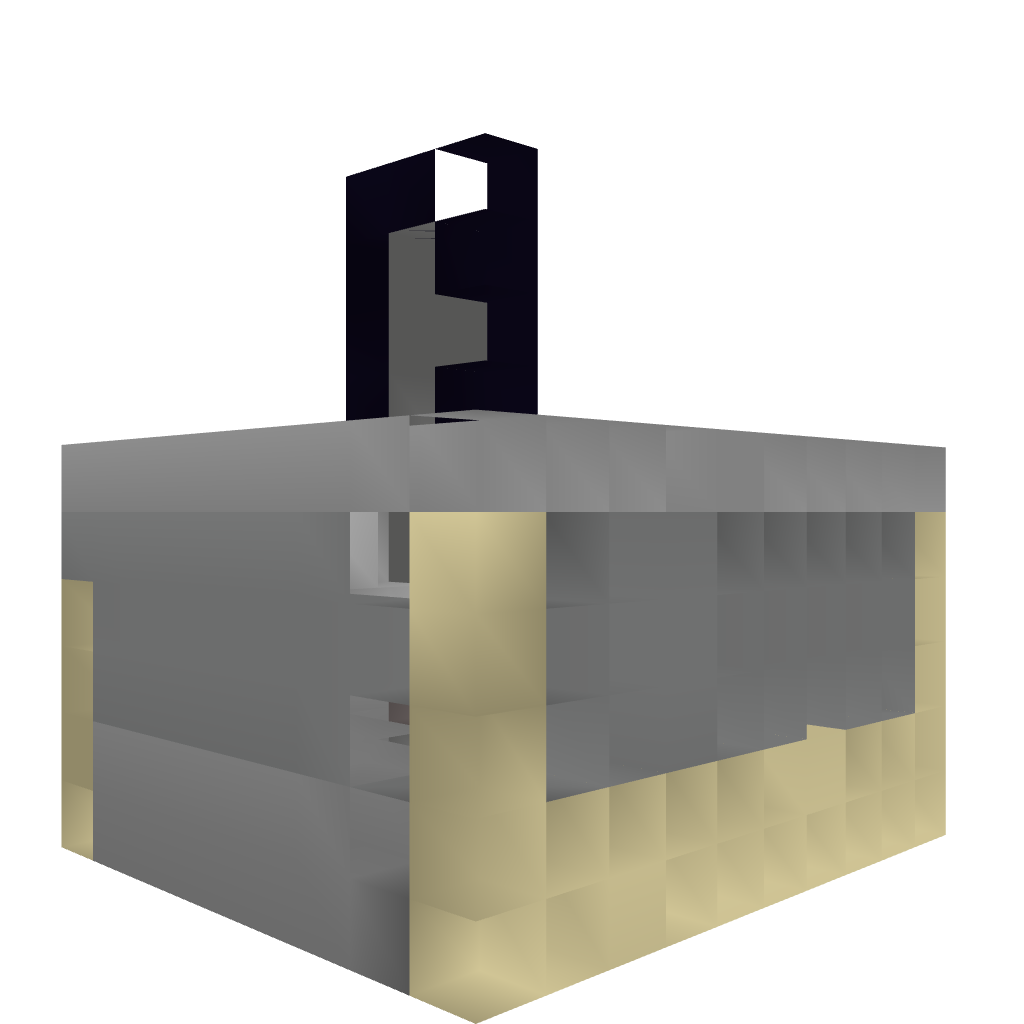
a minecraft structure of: Cobblestone Generator